Interaction volume radius: 10 \u00c5
Interaction volume height: 20 \u00c5
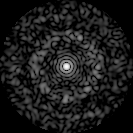
Disorder parameter: 0.8587